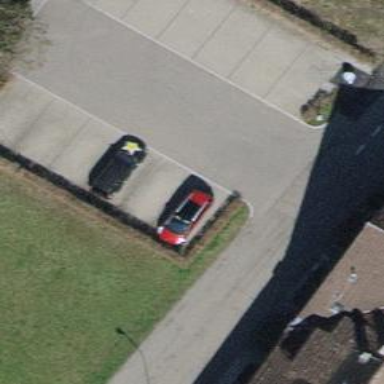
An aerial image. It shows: Parking area with paving stones surface.